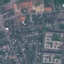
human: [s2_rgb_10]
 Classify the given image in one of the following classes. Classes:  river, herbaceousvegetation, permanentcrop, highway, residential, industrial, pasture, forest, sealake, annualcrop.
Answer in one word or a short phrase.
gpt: Residential